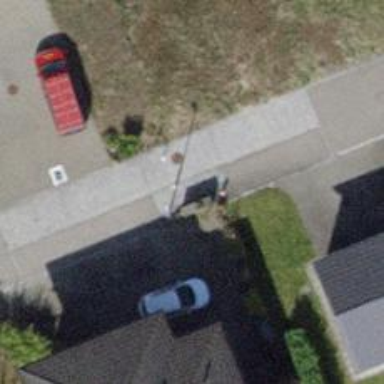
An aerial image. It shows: Bollard.